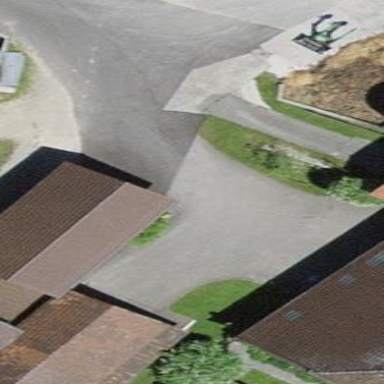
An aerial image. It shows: Rural barn.